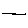
Label: line